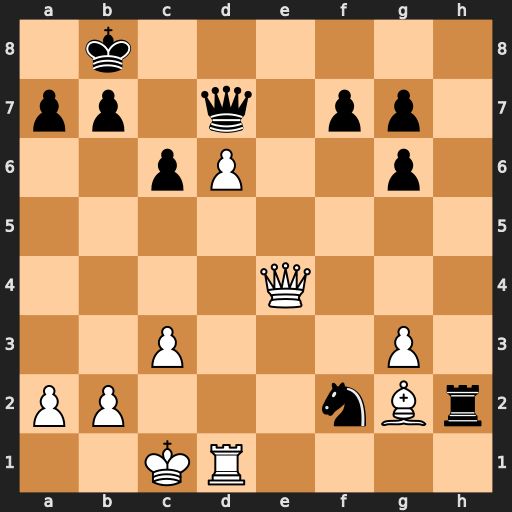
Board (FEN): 1k6/pp1q1pp1/2pP2p1/8/4Q3/2P3P1/PP3nBr/2KR4
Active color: w
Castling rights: -
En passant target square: -
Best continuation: Qe7 Qxe7 dxe7